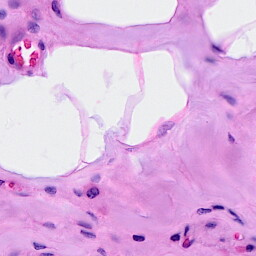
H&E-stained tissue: Breast